Question: Looking from the datastore console admin blobstore viewer it appears many files are 0 sizes:

Could you comment or say why this has happened? I think the file upload code I have is pretty clean so where is the bug?
'''
for upload in self.get_uploads():
try:
img = Image(reference=ad)
img.primary_image = upload.key()
img.put()
ad.put()
except:
pass
'''
I suspect I can recreate this bug by <URL> to the blobstore and then both the file and a zero upload will be created. How else do you think I should troubleshoot this bug?
Thank you
I can reproduce the bug uploading just one file and leave the other fields blank then the blank fields will create the blank datastore files:
'''
<tr><td>
<div class="labelform">
<label>{% trans %}Post a photo{% endtrans %}</label>
</div></td><td>
<div class="adinput">
<input type="file" name="file" size="35" id="file" />{% trans %}Optional{% endtrans %}{{resize}}
</div>
</td></tr><tr><td>
<div class="labelform">
<label>{% trans %}Post a photo{% endtrans %}</label>
</div></td><td>
<div class="adinput">
<input type="file" name="file2" size="35" id="file2" /> {% trans %}Optional{% endtrans %}
</div></td></tr><tr><td>
<div class="labelform">
<label>{% trans %}Post a photo{% endtrans %}</label>
</div></td><td>
<div class="adinput">
<input type="file" name="file3" size="35" id="file3" /> {% trans %}Optional{% endtrans %}
</div>
</td></tr><tr><td>
<div class="labelform">
<label>{% trans %}Post a photo{% endtrans %}</label>
</div></td><td>
<input type="file" name="file4" size="35" id="file4" /> {% trans %}Optional{% endtrans %}
</td></tr><tr><td>
<div class="labelform">
<label>{% trans %}Post a photo{% endtrans %}</label></div></td><td><div class="adinput"><input type="file" name="file5" size="35" id="file5" /> {% trans %}Optional{% endtrans %}</div></td></tr><tr><td></td><td><div class="labelform"></div><div class="adinput">
<input type="submit" name="validate" value='{% trans %}Go{% endtrans %}' /></div></td></tr>
'''
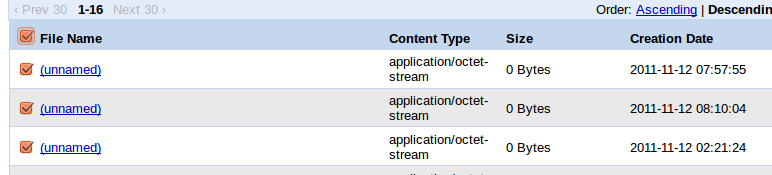
Answer: You're specifying multiple file fields, so the datastore is attempting to process multiple files. This might be considered a bug in the blobstore (in which case you could <URL>, but if your browser is submitting the empty fields, it's unclear to me what the proper response is.
You could work around this by deleting the empty files, or (better) by using Javascript to automatically add and subtract file input fields as required for the actual number of files the user wants to upload.